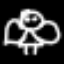
Label: angel